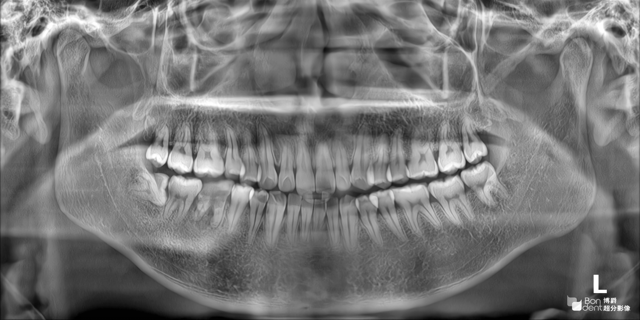
adult